Question: I have a large (80MB+) input file with samples like this (timestamp in first column is UNIX-epoch with milliseconds):
'''
<PHONE>.289 <PHONE> <PHONE> 9.512001270e-06 1.003999932e-05 9.512001270e-06 1.003999932e-05 0.000000000e+00 0.000000000e+00
<PHONE>.336 <PHONE> <PHONE> 9.528001101e-06 1.003999932e-05 9.528001101e-06 1.003999932e-05 0.000000000e+00 0.000000000e+00
<PHONE>.362 <PHONE> <PHONE> 9.512001270e-06 1.003199941e-05 9.512001270e-06 1.003199941e-05 0.000000000e+00 0.000000000e+00
<PHONE>.386 <PHONE> <PHONE> 9.504001355e-06 1.003999932e-05 9.504001355e-06 1.003999932e-05 0.000000000e+00 0.000000000e+00
'''
that, when plotted with the following script:
'''
set terminal pngcairo enhanced font "arial,10" size 1024, 768;
set key below;
set grid;
set xdata time;
set timefmt "%H:%M:%S";
set format x "%H:%M:%S";
set datafile separator " ";
set xlabel "Time (UTC)";
set ylabel "seconds";
set datafile nofpe_trap;
plot "data.tsv" using ($1-946684800):6 with points linecolor rgbcolor "#EE0000" axes x1y1 title "plot 1";
'''
produces the following graph:

But when I add the following to just before the 'plot' command:
'''
set xrange ["10:00:00","11:00:00"]
'''
I instead get no output and the following error:
'''
gnuplot> plot "data.tsv" using ($1-946684800):6 with points linecolor rgbcolor "#EE0000" axes x1y1 title "plot 1";
^
line 0: all points y value undefined!
'''
I have matched up the 'timefmt' and there is clearly data in this range. So what gives?
'8'
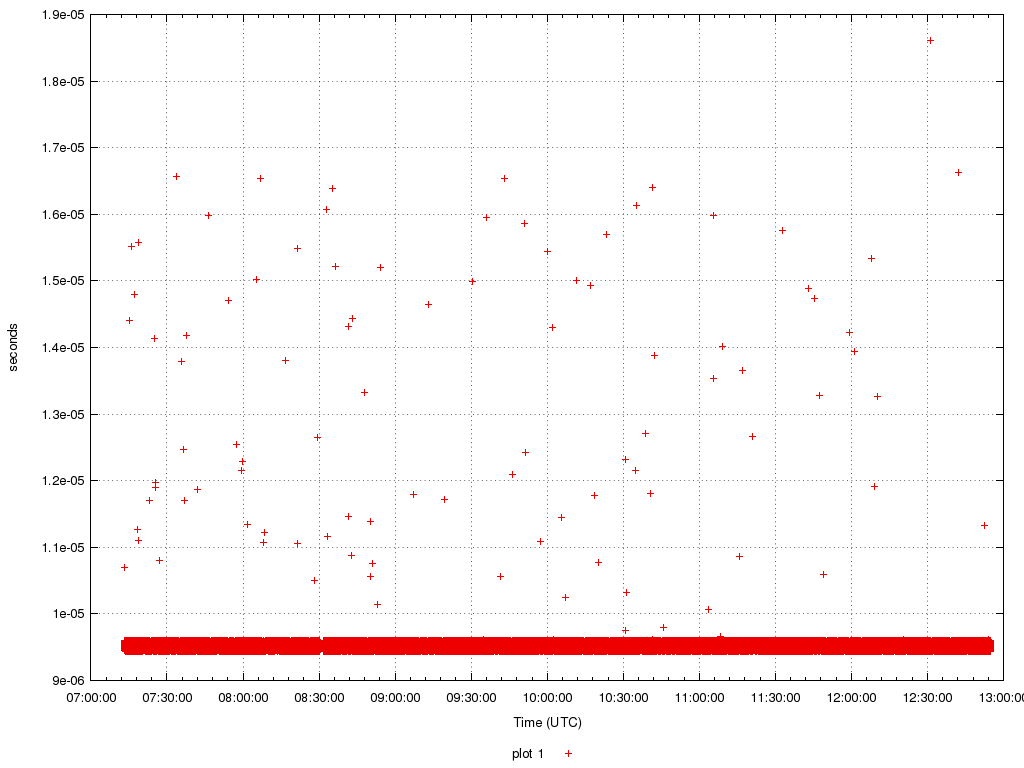
Answer: This works when I provide numeric timestamps as the range, despite the fact that my 'timefmt' looks like a human-readable time string:
'''
set xrange [<PHONE>:<PHONE>]
'''